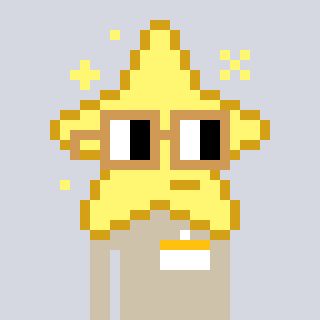
a pixel art character with square brown glasses, a star-shaped head and a bege-colored body on a cool background